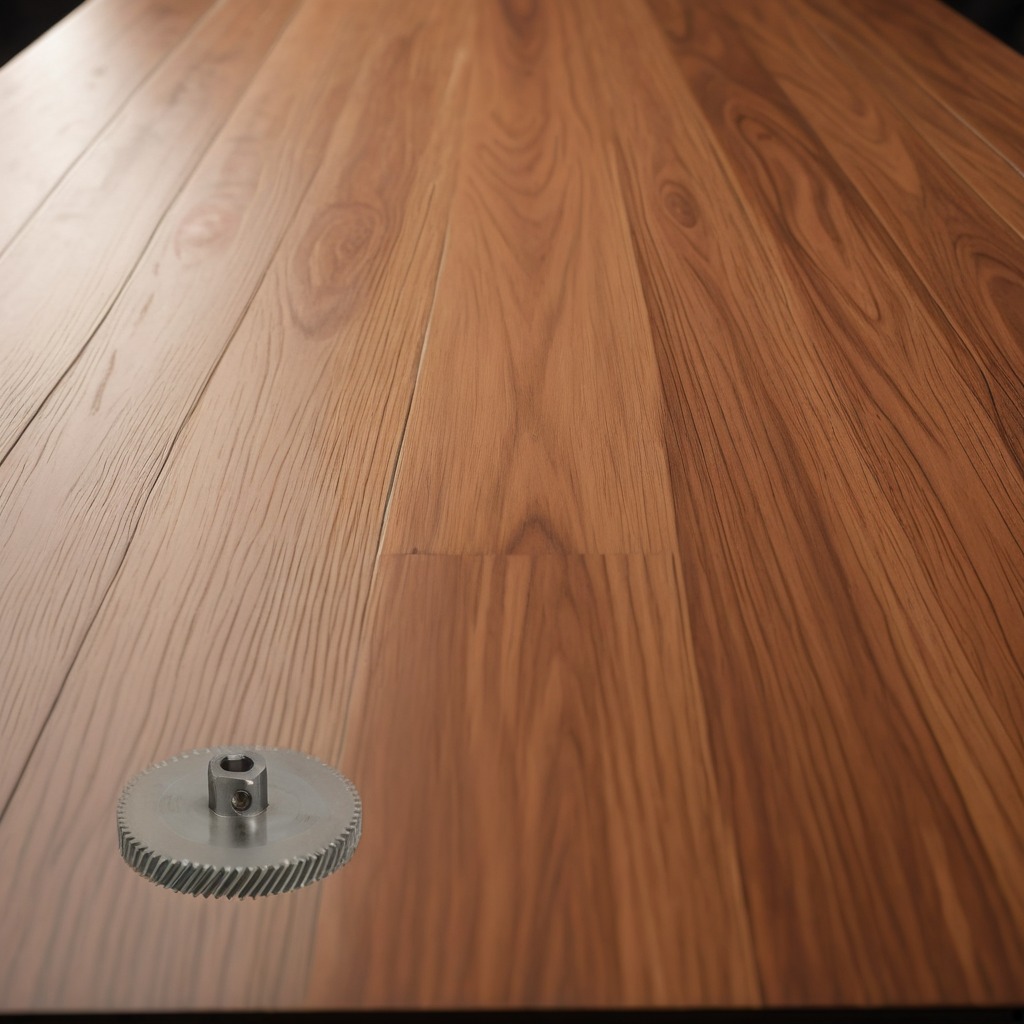
A steel gear with teeth is lying on the wooden table.